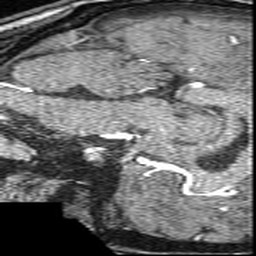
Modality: angio
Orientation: sagittal
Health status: ill
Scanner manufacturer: siemens
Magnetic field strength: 1.5 T
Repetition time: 0.024 s
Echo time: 0.007 s